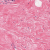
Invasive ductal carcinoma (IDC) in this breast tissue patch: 0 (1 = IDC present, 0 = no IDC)